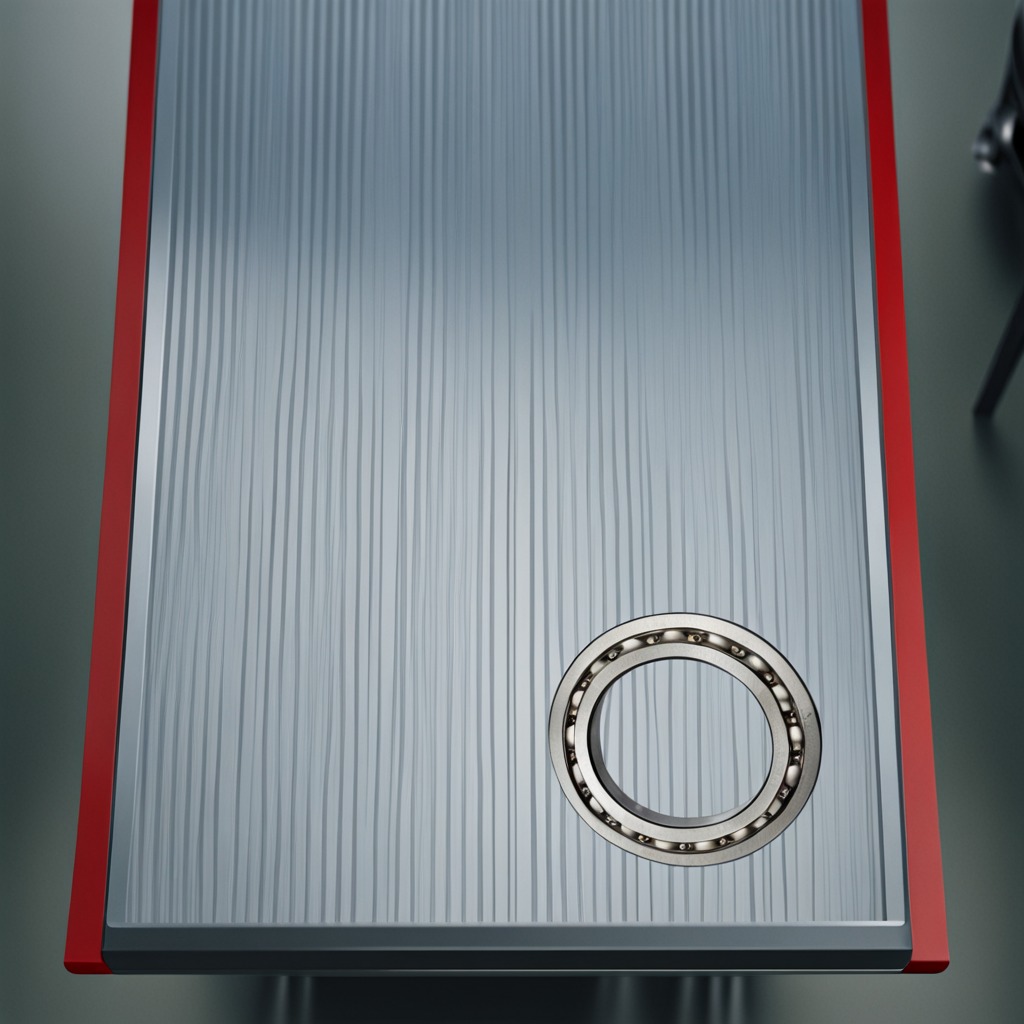
A metal ball bearing is lying on a toolbox surface in an airplane hangar workshop.